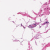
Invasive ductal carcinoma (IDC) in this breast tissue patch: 0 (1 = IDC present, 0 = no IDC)